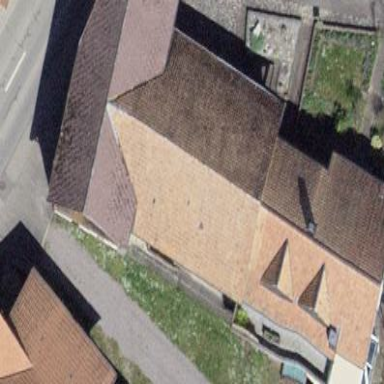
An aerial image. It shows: Building with tiled roof.